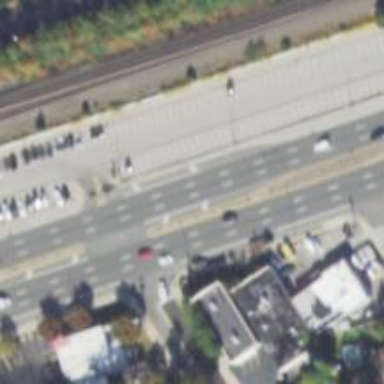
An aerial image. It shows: Trunk highway.